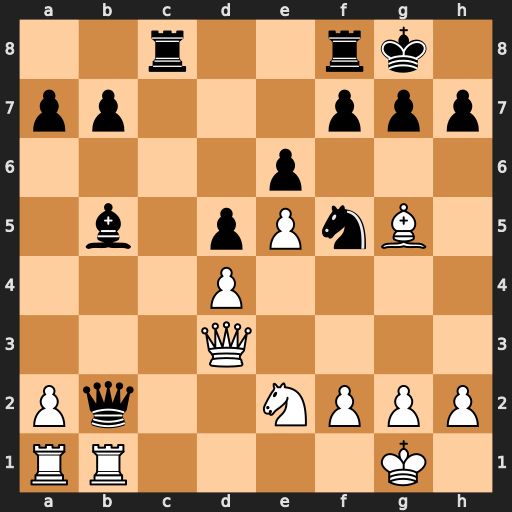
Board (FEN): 2r2rk1/pp3ppp/4p3/1b1pPnB1/3P4/3Q4/Pq2NPPP/RR4K1
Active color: w
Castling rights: -
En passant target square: -
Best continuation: Qxb5 Qxb5 Rxb5